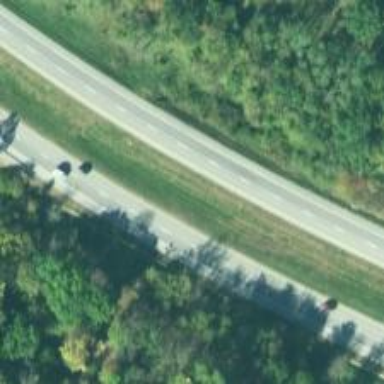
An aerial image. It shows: This image shows trunk highway that functions as expressway.